Aerial crown-view tile of a tropical tree (Barro Colorado Island, Panama), acquired 20240813:
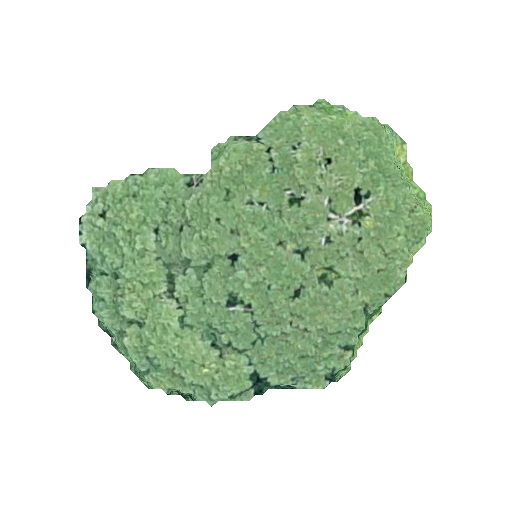
Species: Jacaranda copaia
GBIF accepted scientific name: Jacaranda copaia
Crown area: 111.763 m²